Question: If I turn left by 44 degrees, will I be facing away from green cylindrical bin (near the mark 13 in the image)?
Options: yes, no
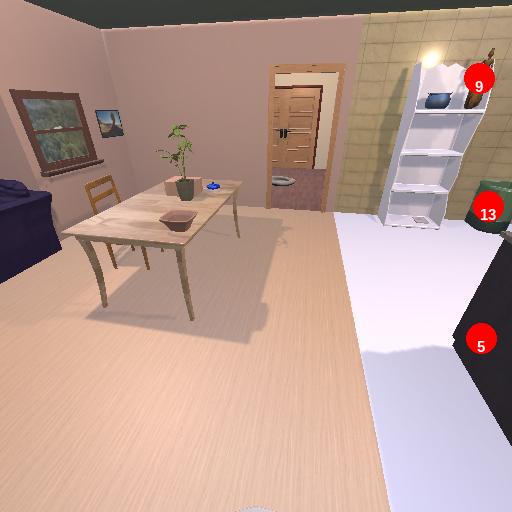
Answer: yes